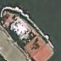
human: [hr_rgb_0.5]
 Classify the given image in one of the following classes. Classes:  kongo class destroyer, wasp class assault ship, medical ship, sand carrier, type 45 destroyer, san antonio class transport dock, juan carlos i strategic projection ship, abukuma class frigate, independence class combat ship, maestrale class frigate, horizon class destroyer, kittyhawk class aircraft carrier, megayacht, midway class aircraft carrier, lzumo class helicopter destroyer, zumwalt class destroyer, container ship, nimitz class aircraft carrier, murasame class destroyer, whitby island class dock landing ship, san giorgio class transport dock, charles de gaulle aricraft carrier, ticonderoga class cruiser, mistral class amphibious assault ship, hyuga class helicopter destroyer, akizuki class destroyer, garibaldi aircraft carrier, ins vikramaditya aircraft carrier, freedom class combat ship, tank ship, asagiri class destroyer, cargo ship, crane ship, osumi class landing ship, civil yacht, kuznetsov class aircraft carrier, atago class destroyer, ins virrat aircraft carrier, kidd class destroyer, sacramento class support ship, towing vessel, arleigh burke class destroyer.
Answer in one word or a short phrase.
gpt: Towing vessel